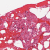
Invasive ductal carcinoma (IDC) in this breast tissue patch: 0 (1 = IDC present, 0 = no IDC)